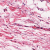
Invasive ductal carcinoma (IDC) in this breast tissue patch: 0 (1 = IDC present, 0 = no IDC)